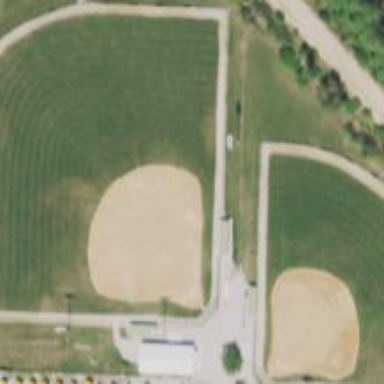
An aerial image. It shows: Baseball pitch for leisure and sports activities.